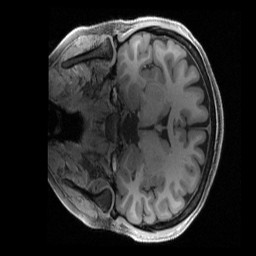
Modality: T1w
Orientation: coronal
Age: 27
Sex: female
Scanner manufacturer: siemens
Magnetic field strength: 3 T
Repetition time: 2.4 s
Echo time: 0.00222 s